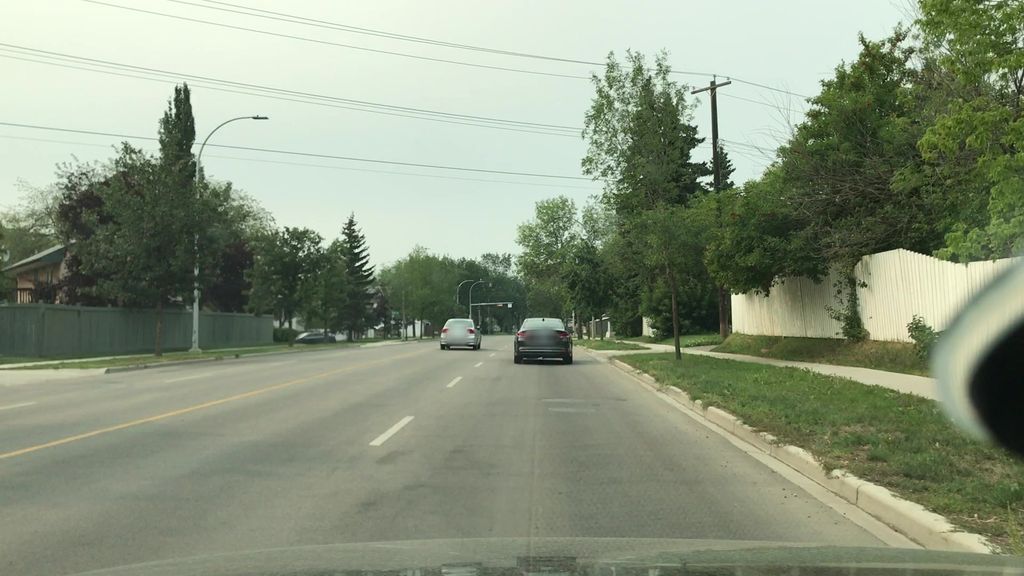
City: edmonton